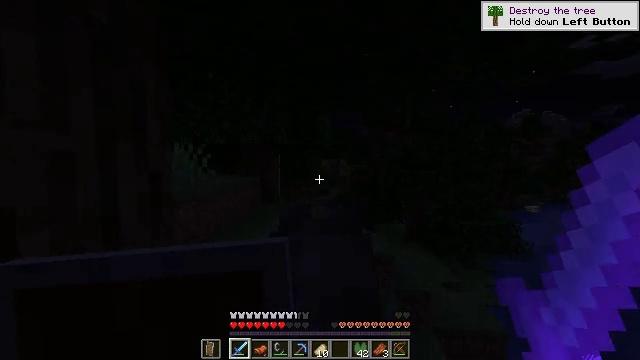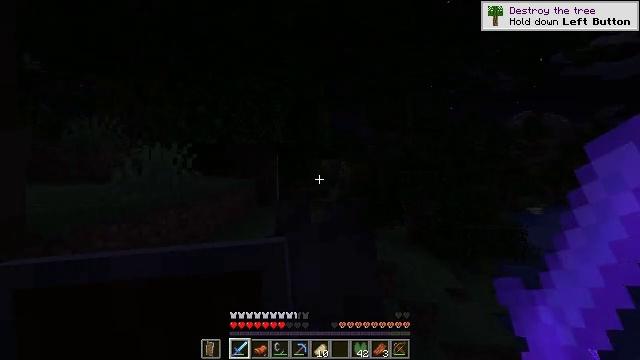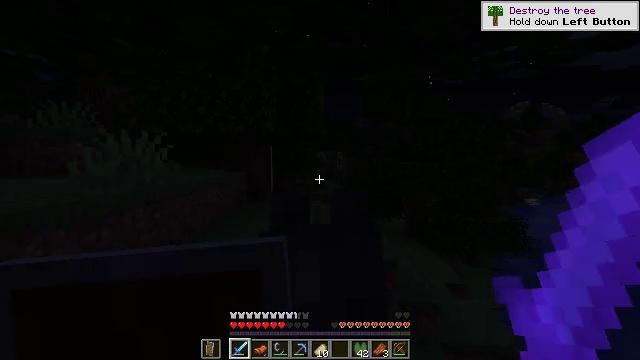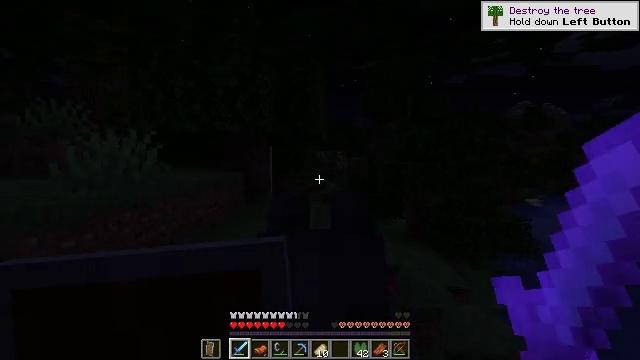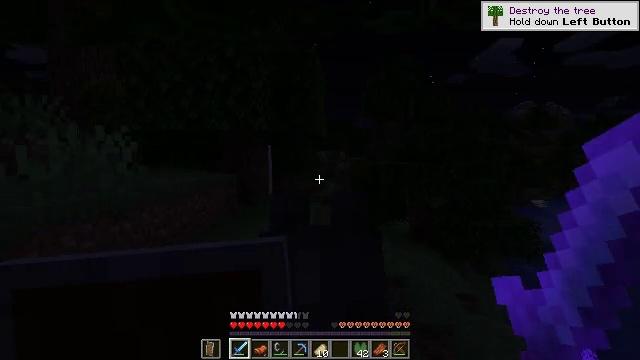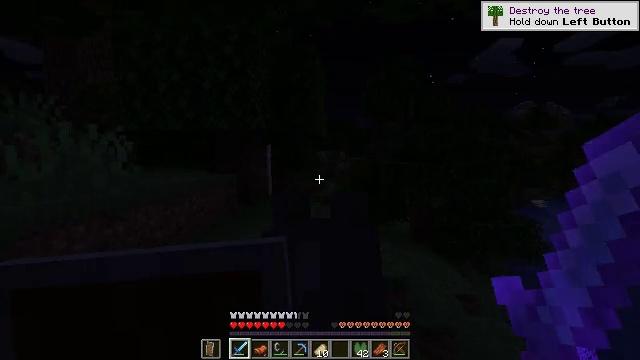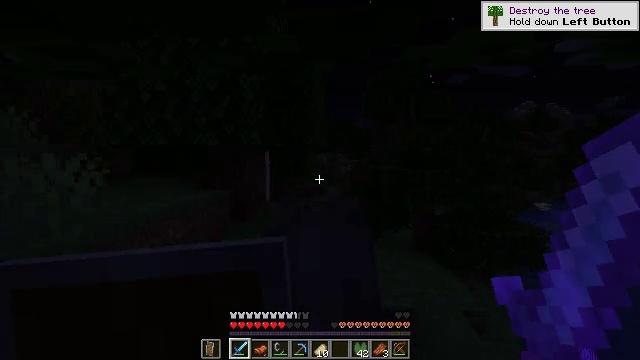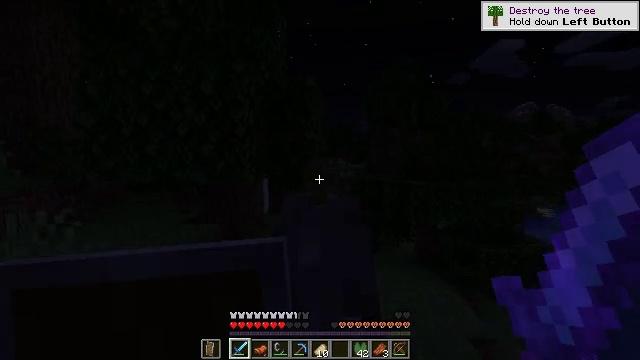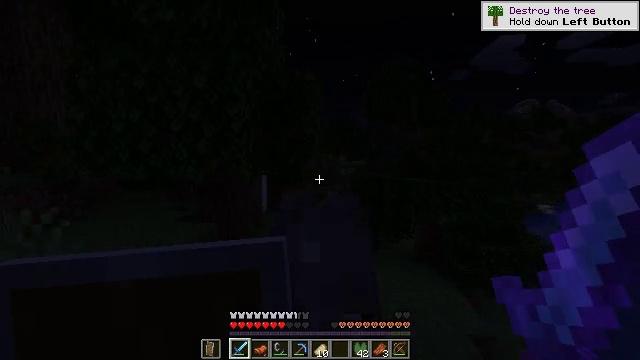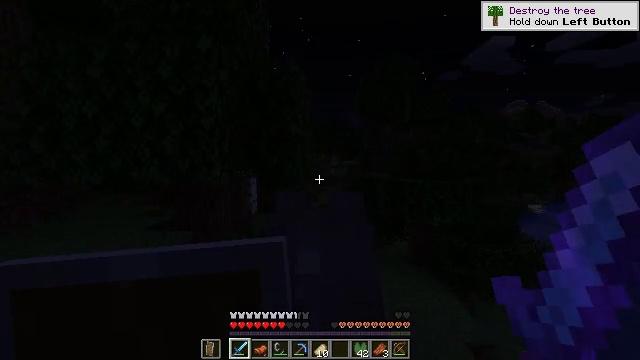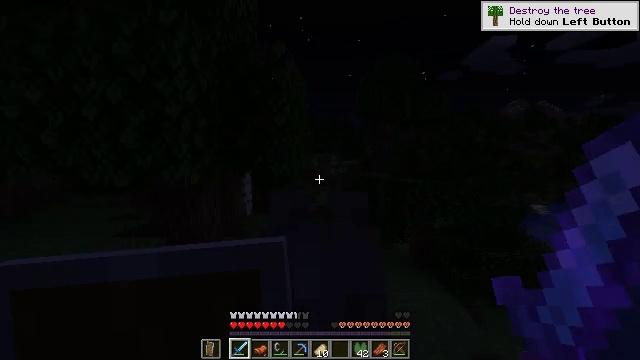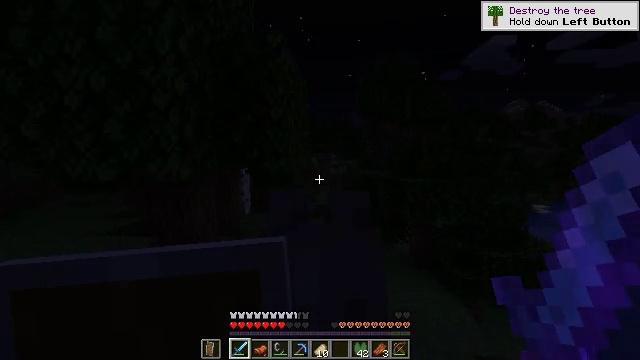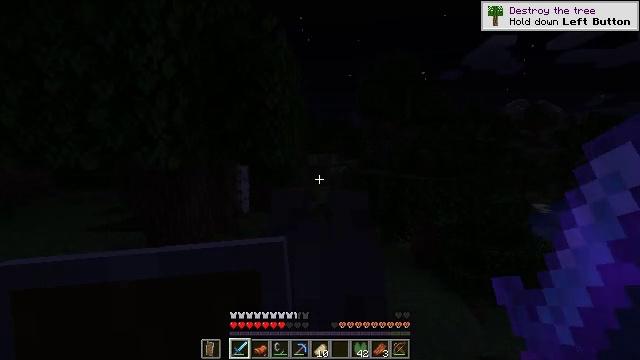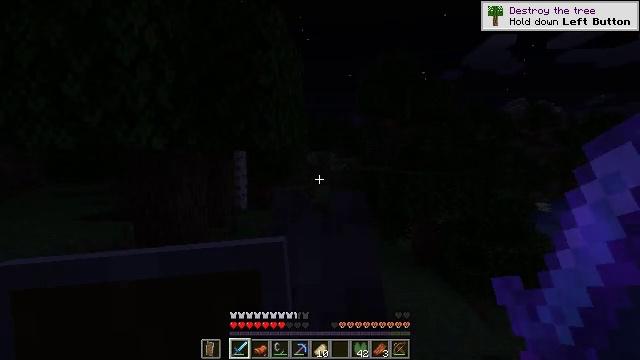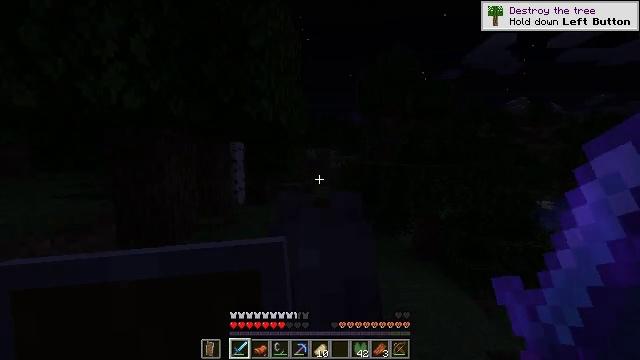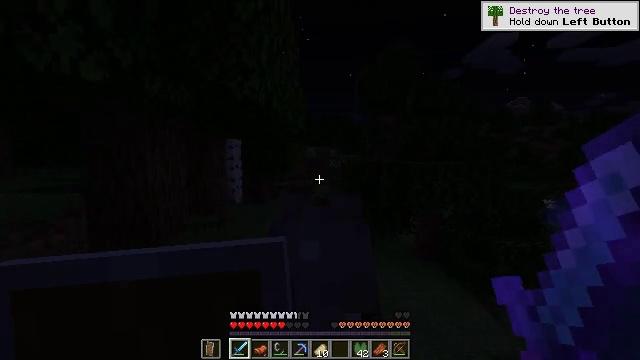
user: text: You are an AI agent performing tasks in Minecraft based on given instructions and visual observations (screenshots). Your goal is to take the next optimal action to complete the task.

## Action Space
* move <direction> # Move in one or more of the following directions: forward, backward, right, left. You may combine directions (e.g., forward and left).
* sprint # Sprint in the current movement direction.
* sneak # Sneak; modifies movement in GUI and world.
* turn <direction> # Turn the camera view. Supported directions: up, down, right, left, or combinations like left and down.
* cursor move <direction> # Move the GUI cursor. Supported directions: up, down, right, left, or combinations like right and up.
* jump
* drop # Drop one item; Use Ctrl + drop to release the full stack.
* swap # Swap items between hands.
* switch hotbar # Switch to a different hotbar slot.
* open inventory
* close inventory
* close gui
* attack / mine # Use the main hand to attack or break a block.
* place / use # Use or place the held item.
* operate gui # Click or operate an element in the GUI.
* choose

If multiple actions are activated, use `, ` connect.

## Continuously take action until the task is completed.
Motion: motion action
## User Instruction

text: Collect birch leaves from the tree.
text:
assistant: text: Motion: move forward
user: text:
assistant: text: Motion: move forward, turn down
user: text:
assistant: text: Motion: move forward
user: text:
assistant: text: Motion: move forward
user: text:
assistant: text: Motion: move forward
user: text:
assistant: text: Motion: move forward
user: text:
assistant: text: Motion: move forward and move right
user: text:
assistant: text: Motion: move forward and move right, turn right
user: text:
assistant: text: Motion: move forward
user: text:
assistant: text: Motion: move forward
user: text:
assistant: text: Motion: move forward
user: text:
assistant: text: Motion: move forward
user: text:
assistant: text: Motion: move forward
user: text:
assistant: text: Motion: move forward
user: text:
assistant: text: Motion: move forward
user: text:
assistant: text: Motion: move forward
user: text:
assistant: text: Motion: move forward
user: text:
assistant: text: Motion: move forward
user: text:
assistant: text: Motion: move forward
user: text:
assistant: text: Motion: move forward
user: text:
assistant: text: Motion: move forward
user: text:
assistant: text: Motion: move forward
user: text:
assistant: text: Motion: move forward
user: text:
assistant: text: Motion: move forward
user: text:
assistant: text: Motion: move forward, turn left and up
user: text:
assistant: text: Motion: move forward
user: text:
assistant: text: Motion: move forward
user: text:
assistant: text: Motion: move forward
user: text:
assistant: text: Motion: move forward
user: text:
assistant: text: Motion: move forward